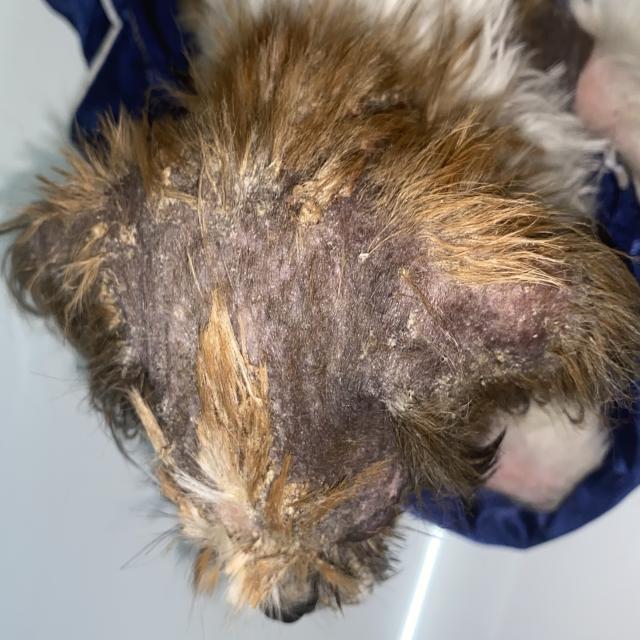
Canine demodicosis (Demodex mange) — caused by Demodex canis mites. Presents with alopecia, follicular papules, pustules, and comedones. Often localized on face and forelimbs.